Field crop: tomato
Growth stage: 2
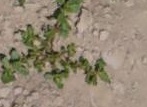
Species: portulaca